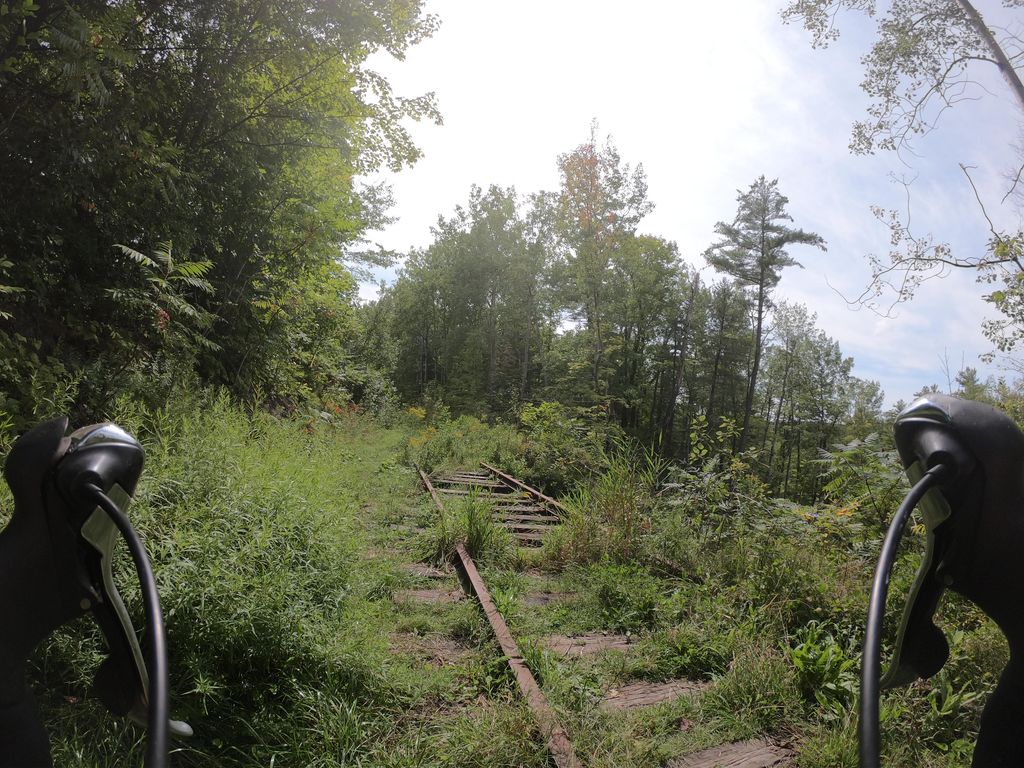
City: ottawa-gatineau